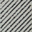
Piece: xx